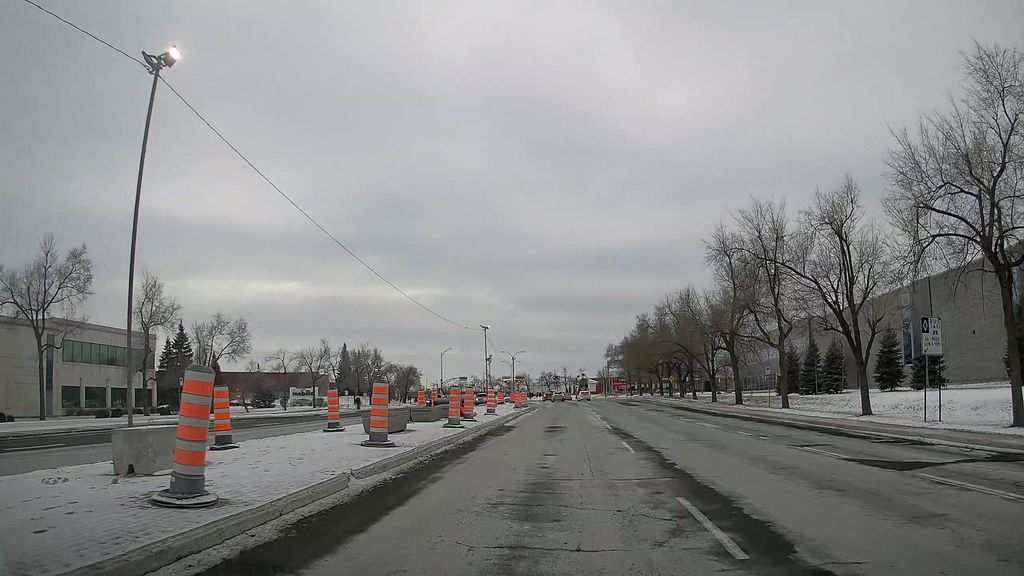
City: montreal